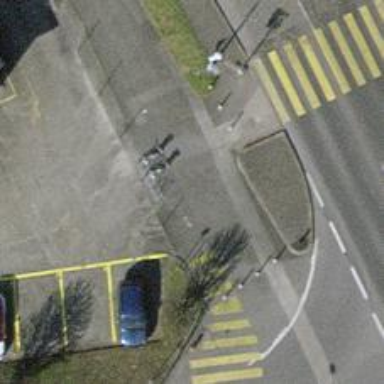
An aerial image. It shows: Asphalt footway.